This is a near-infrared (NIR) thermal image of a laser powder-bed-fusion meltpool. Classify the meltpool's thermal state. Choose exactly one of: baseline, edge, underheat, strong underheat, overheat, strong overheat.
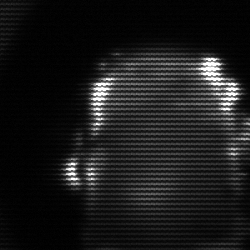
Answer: baseline